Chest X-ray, PA view. Patient: 28 years old, sex M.
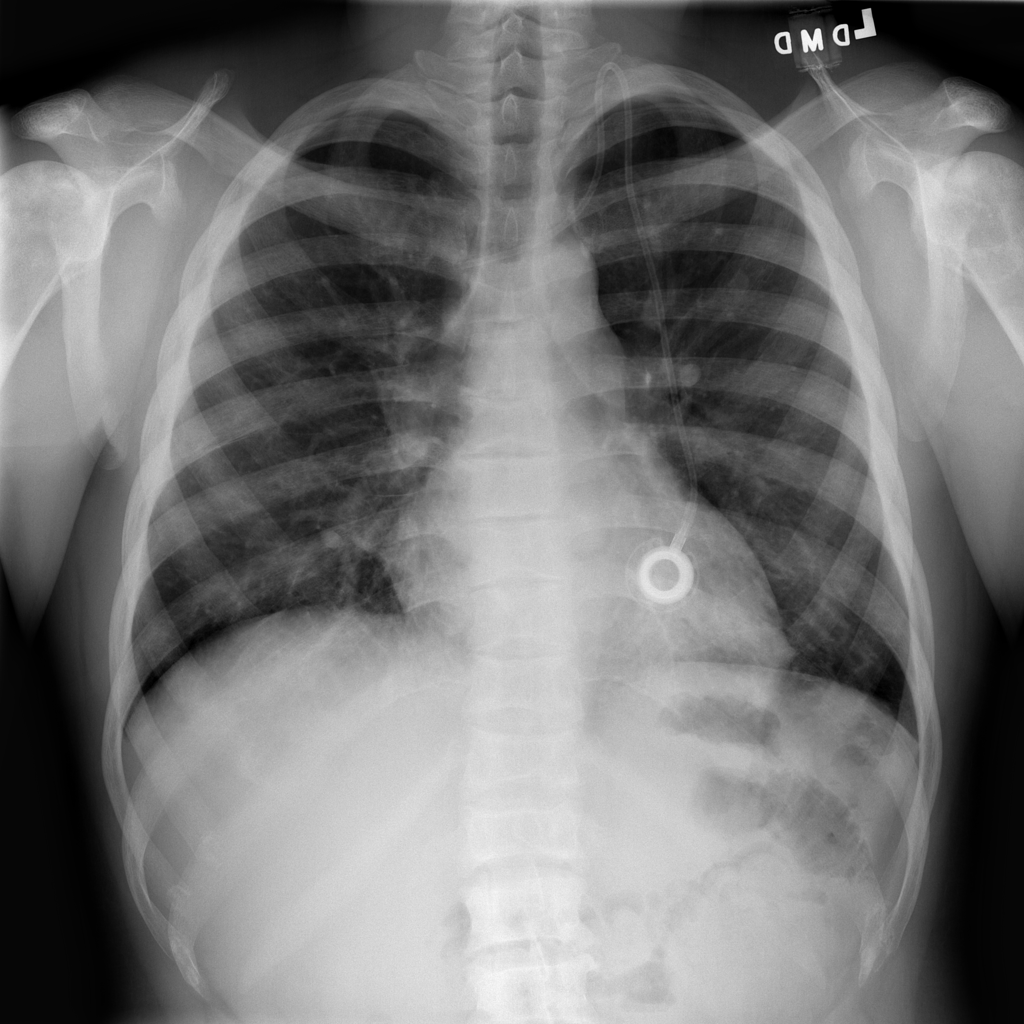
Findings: Cardiomegaly